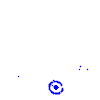
Particle: pion